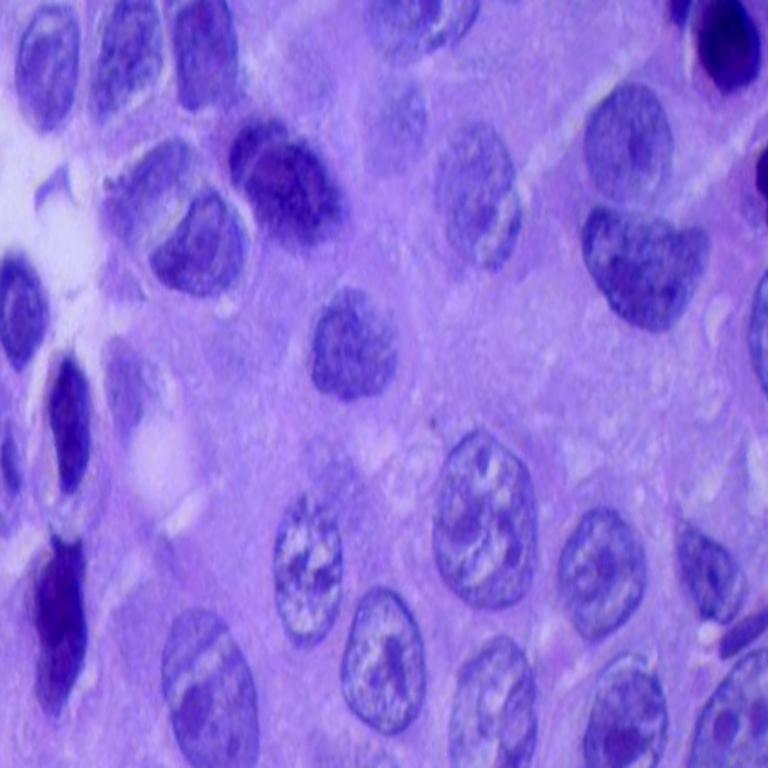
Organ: lung
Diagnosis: squamous carcinomas